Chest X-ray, AP view. Patient: 54 years old, sex M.
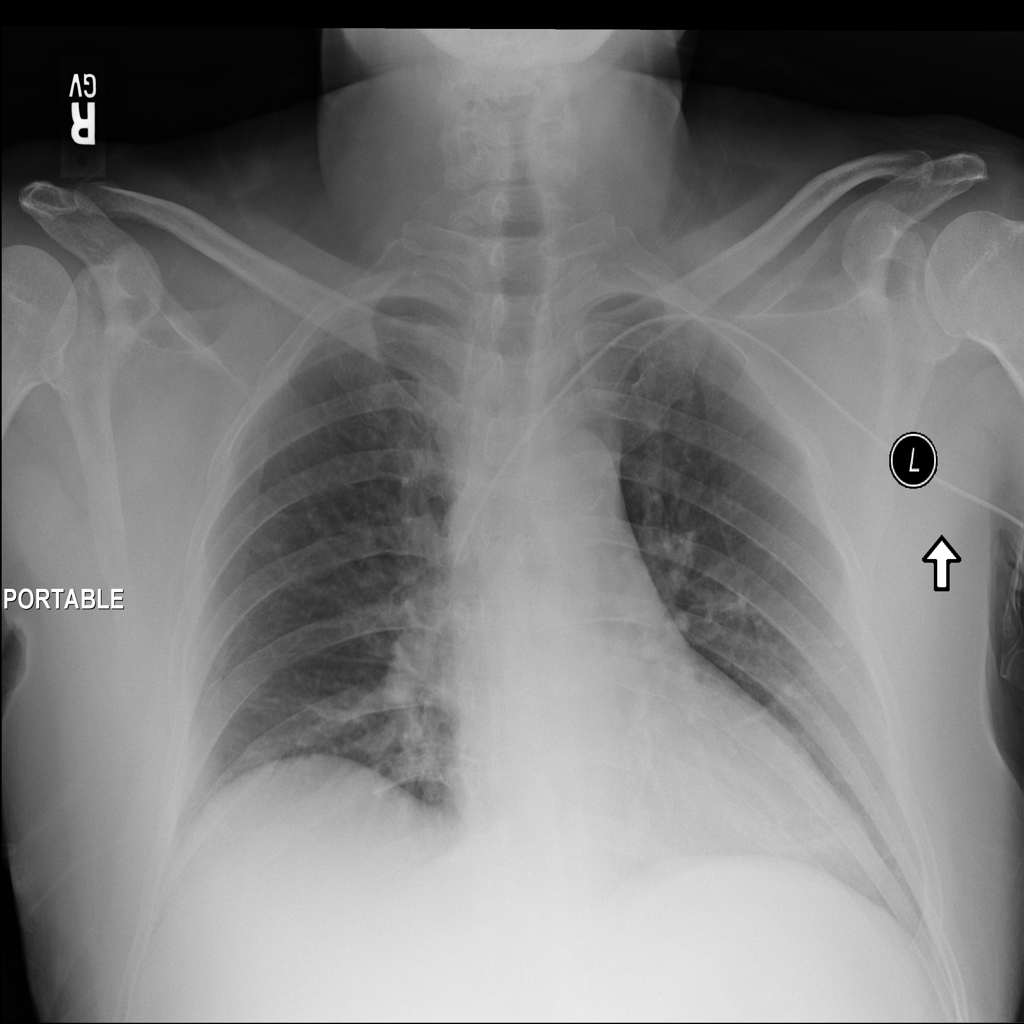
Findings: No Finding